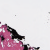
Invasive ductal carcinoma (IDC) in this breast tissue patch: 0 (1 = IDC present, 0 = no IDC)